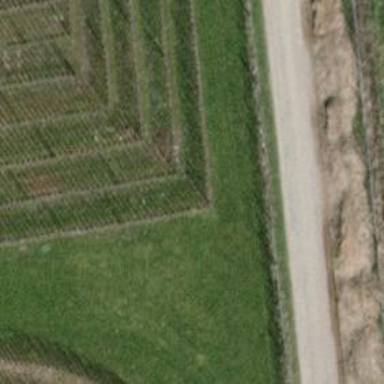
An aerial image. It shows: Footway covered with grass.